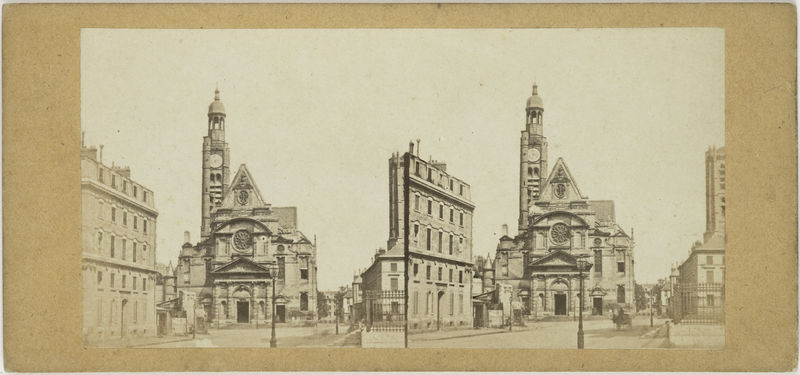
Titel: Saint-Etienne-du-Mont
Standort: Amsterdam
Institution: Rijksmuseum
Schlagwörter: ville, architecture, rosace, cathédrale, fenêtres, horloge, nef, lampadaire, cloche, heure, cloches